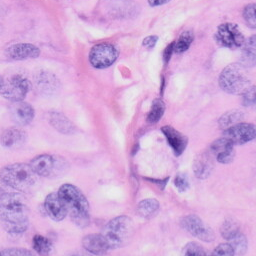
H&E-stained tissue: Skin